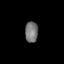
Tissue: lung
Cell type: Epithelial cells
Senescence score: 0.218
Nuclear area (px): 265
Mean DAPI intensity: 117.37